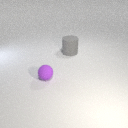
large gray rubber cylinder behind small purple rubber sphere